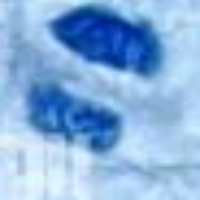
Label: telophase